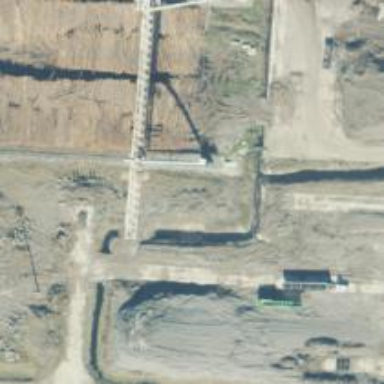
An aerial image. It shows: Crane used for railway operations.